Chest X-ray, PA view. Patient: 45 years old, sex M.
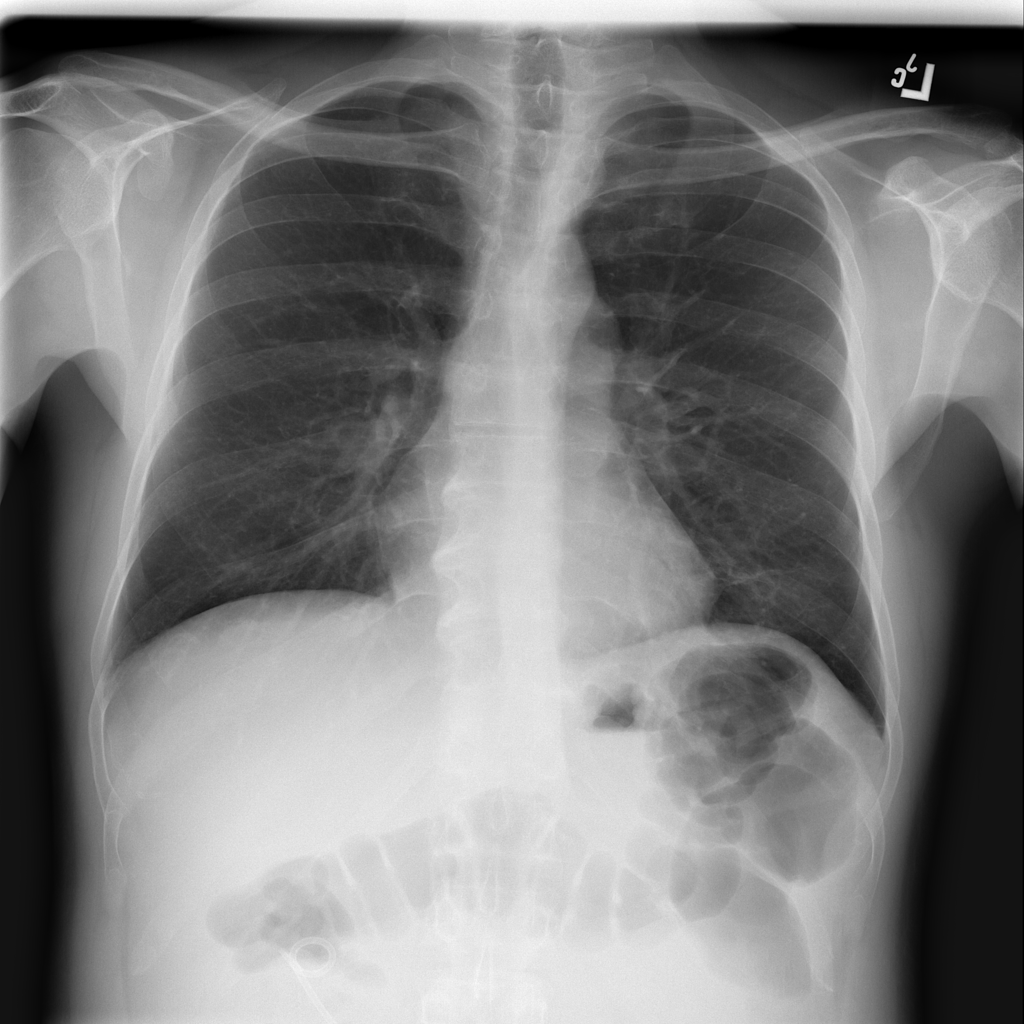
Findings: No Finding